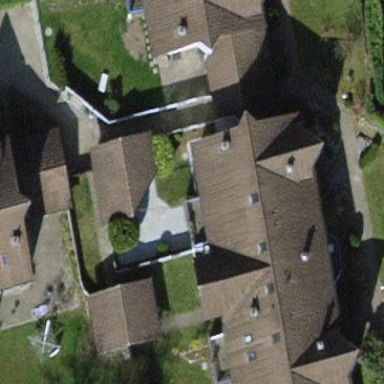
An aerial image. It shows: Terrace building.